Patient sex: F
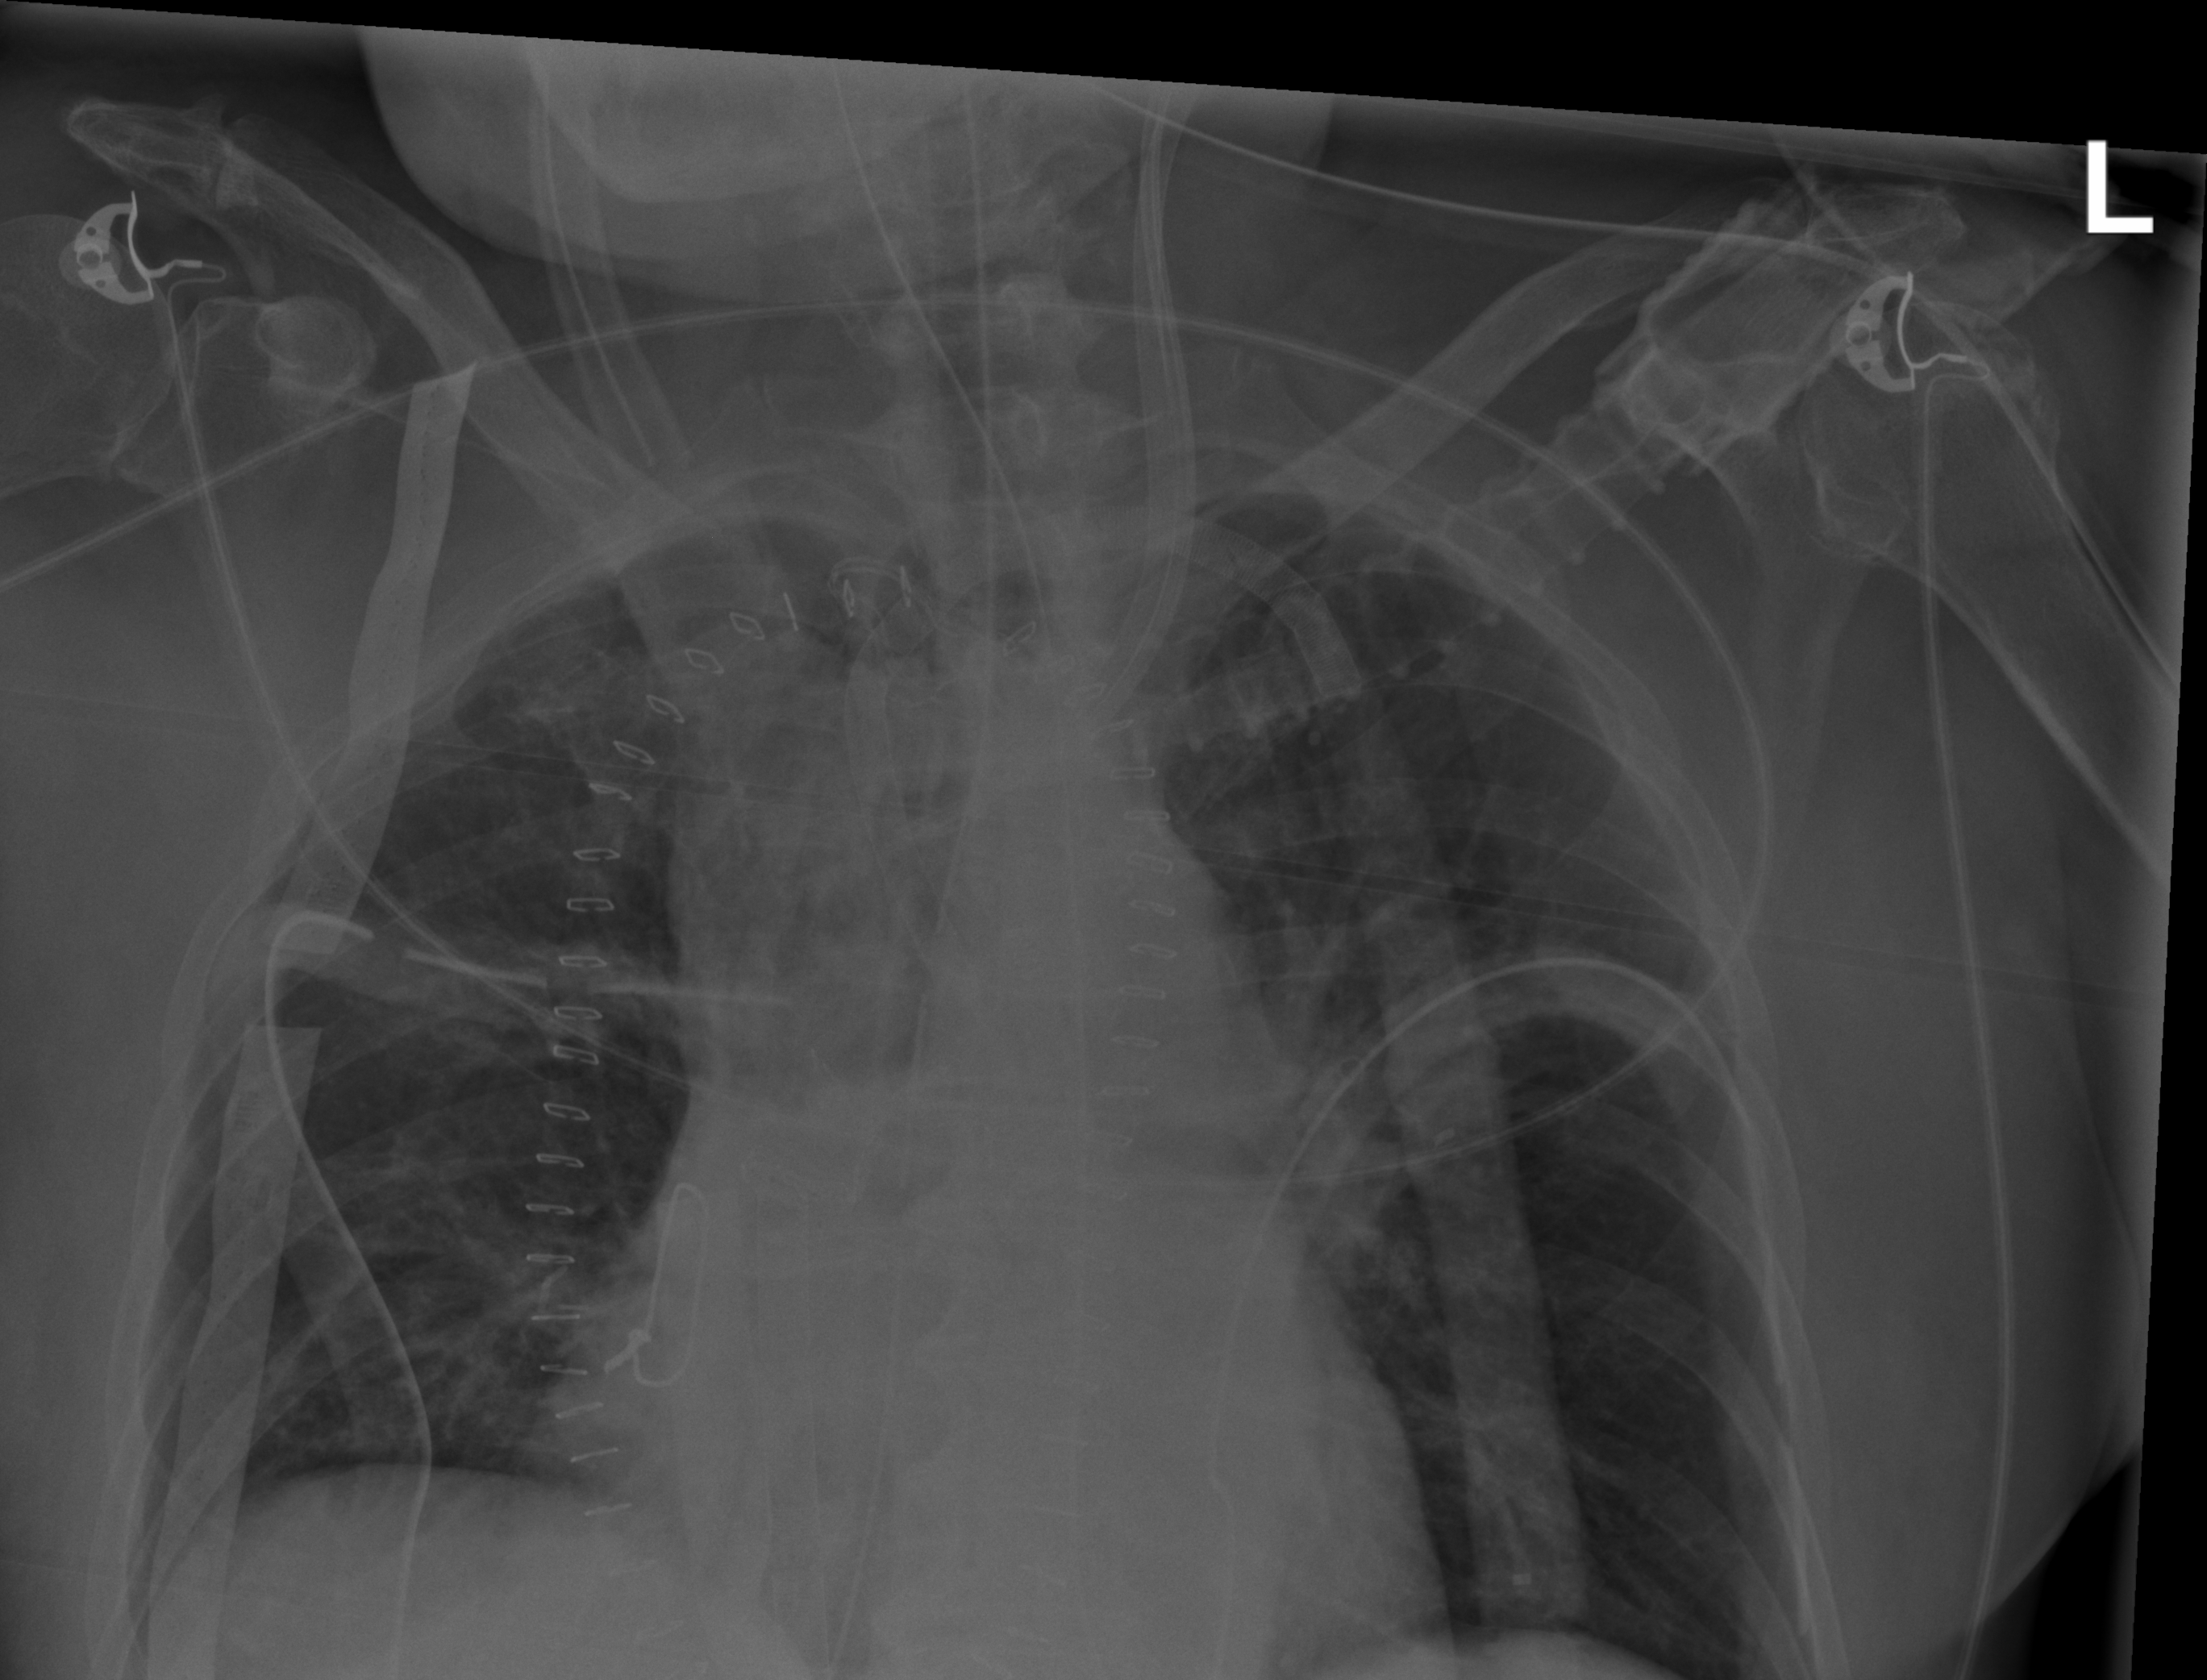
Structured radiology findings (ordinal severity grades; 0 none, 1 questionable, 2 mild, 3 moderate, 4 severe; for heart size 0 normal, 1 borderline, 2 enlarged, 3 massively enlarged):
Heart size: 2
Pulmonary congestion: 2
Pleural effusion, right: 0
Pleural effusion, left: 0
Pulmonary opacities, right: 0
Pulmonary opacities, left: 0
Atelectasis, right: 0
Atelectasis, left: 0